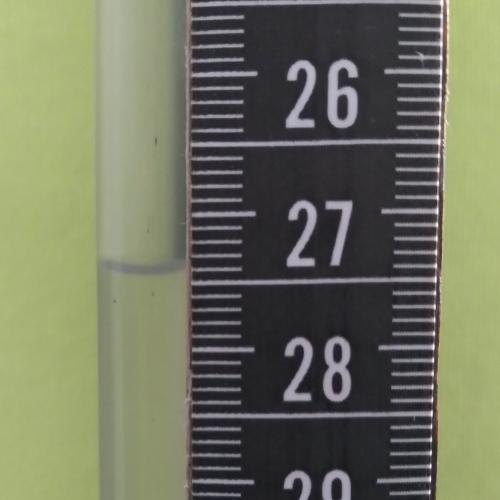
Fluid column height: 27.4 cm